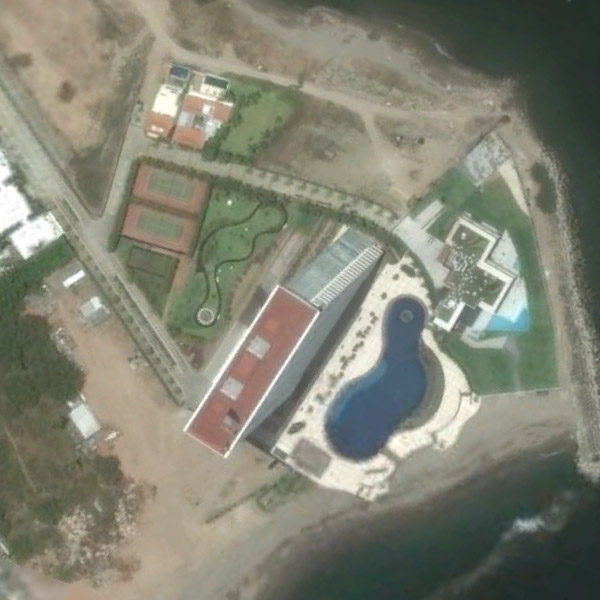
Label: Resort